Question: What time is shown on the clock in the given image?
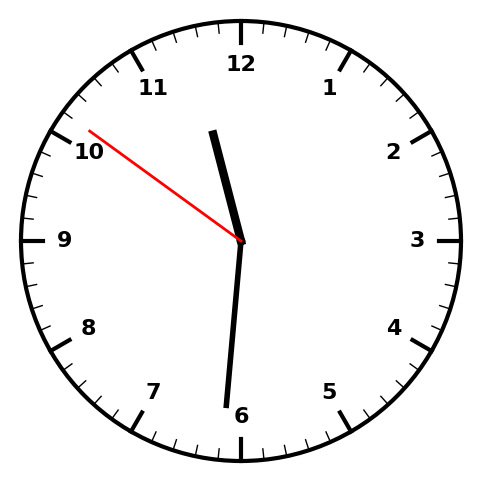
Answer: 11:30:51